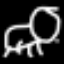
Label: frog